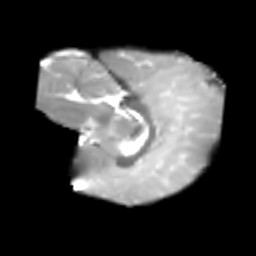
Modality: T2w
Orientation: sagittal
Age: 6
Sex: male
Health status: healthy